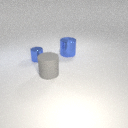
large blue metal cylinder behind small blue metal cylinder